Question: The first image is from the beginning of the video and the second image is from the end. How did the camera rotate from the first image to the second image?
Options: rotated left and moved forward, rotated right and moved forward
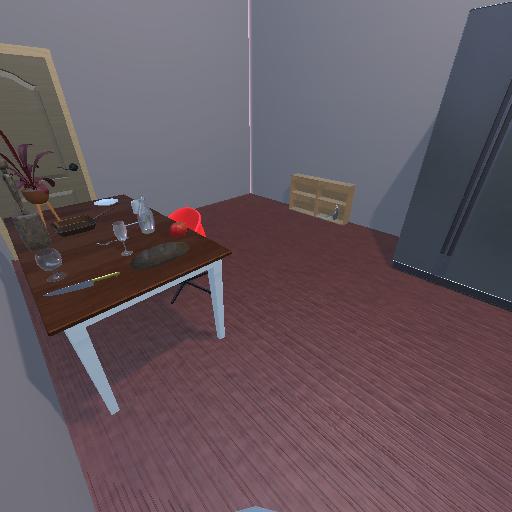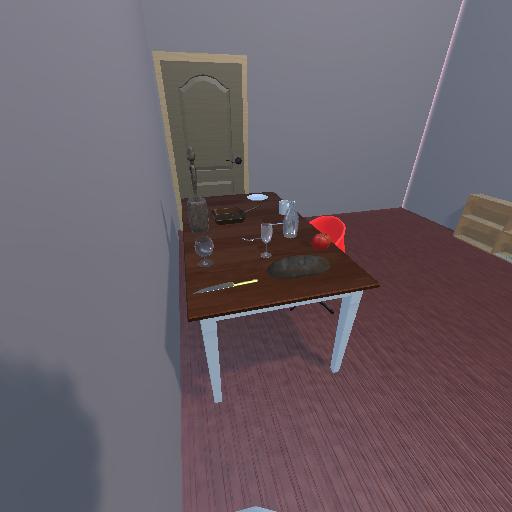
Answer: rotated left and moved forward